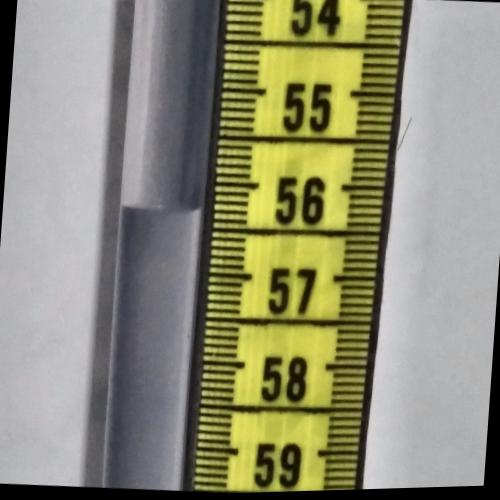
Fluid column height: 56.3 cm